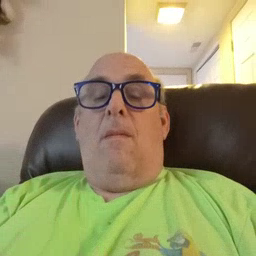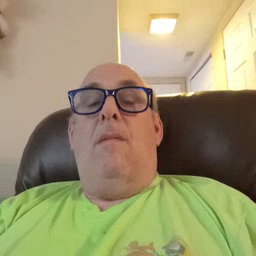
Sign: make